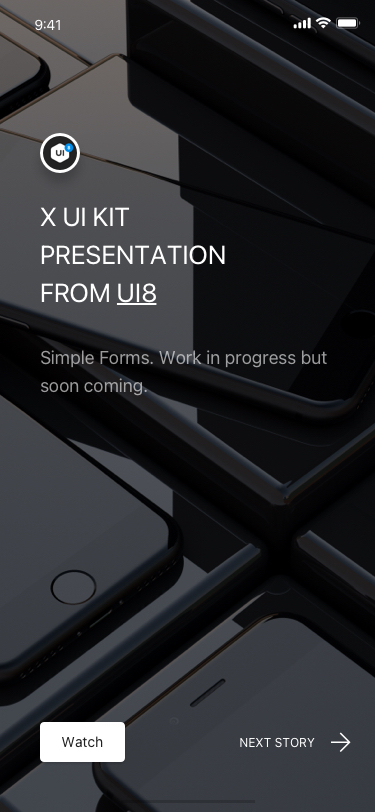
Text in this UI design:
next story
x ui kit presentation from ui8
Simple Forms. Work in progress but soon coming.